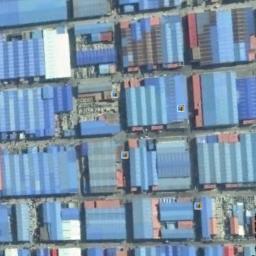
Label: industrial_area